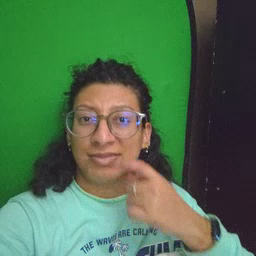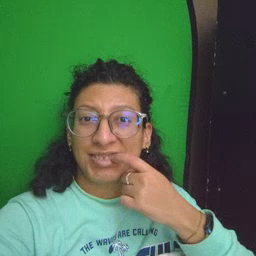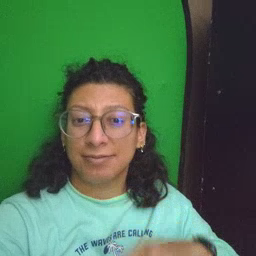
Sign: tooth